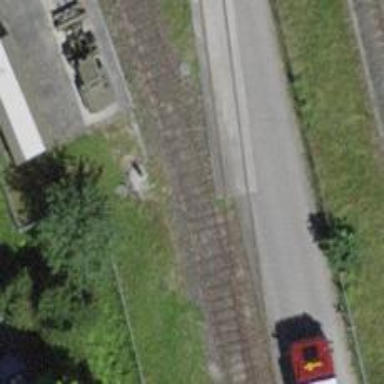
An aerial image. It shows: Disused railway spur with single track.